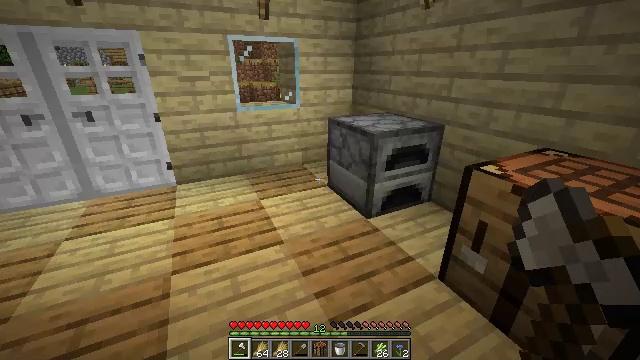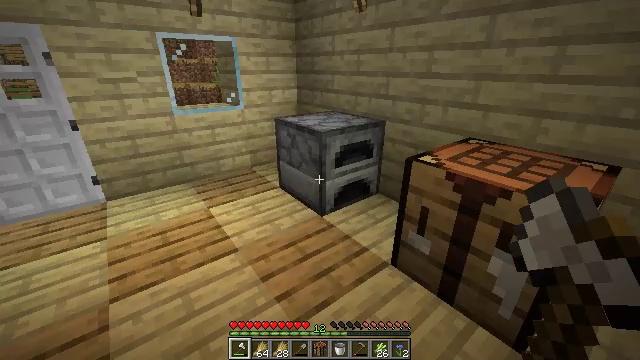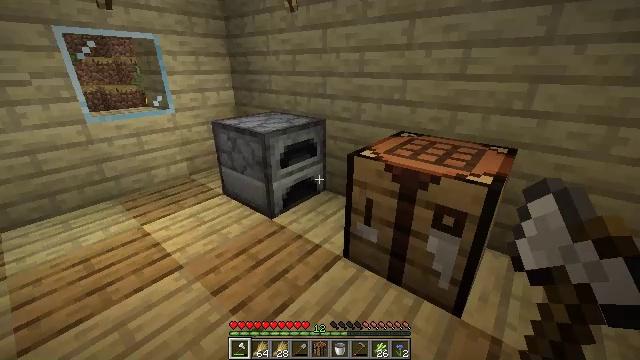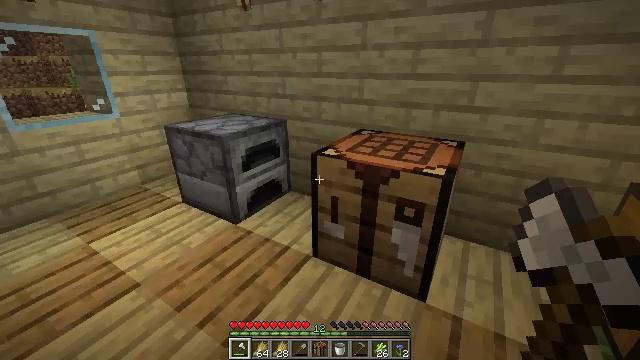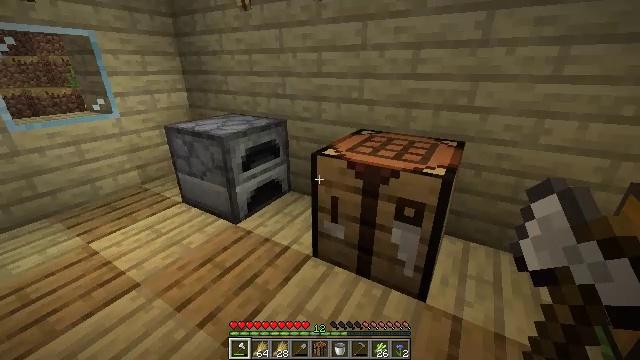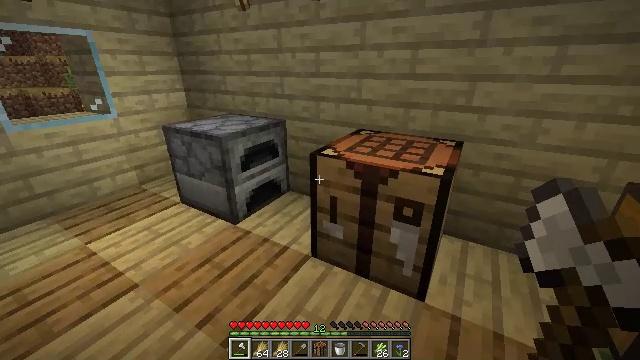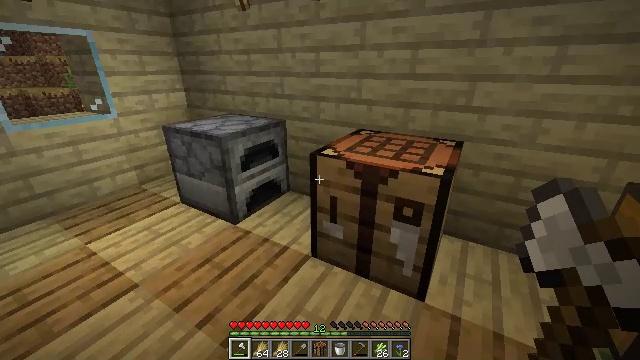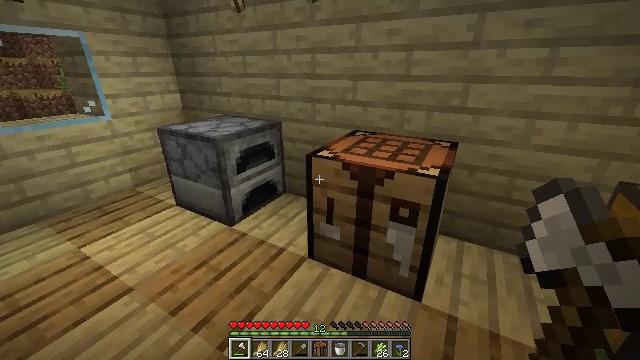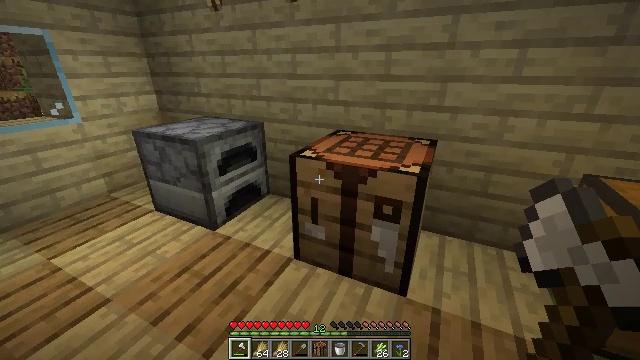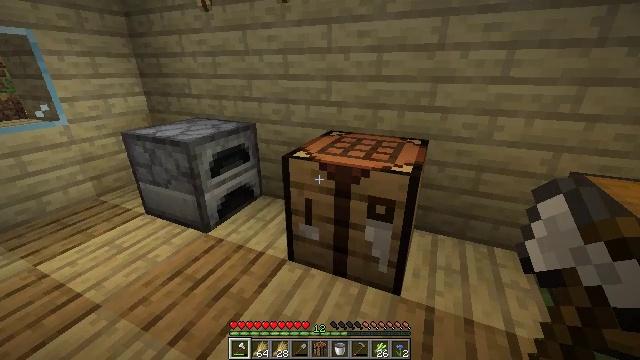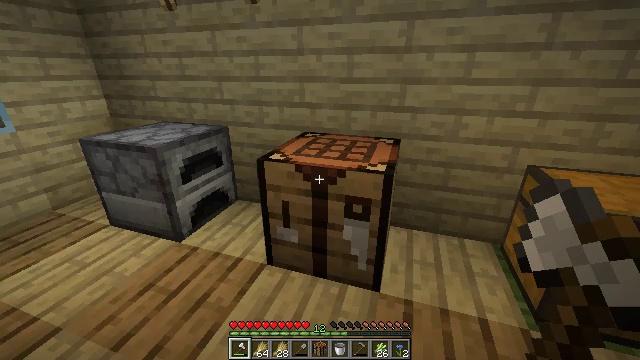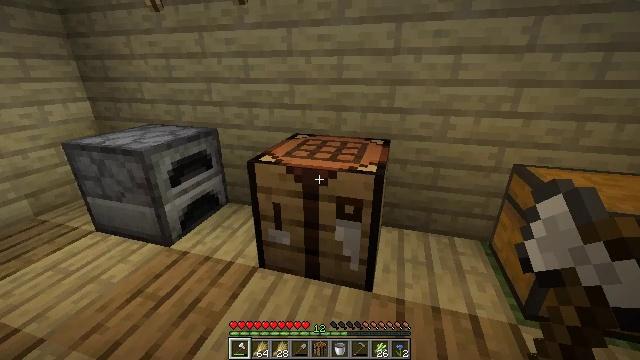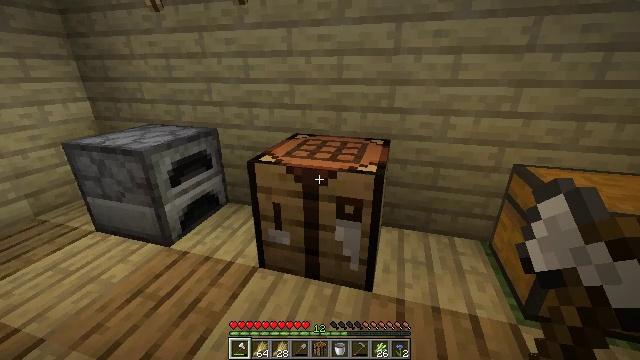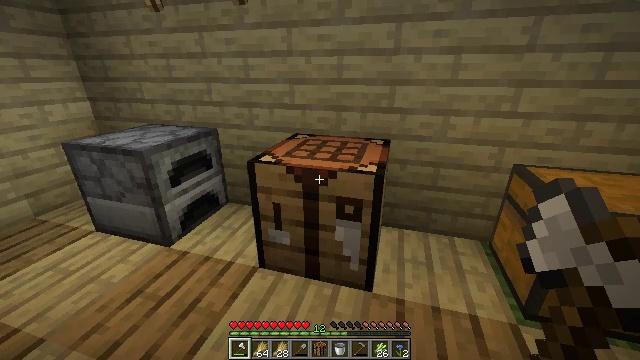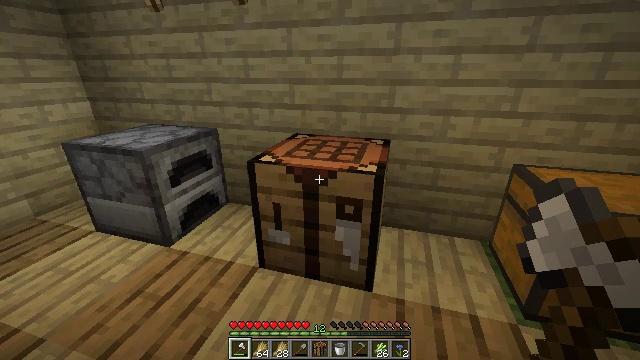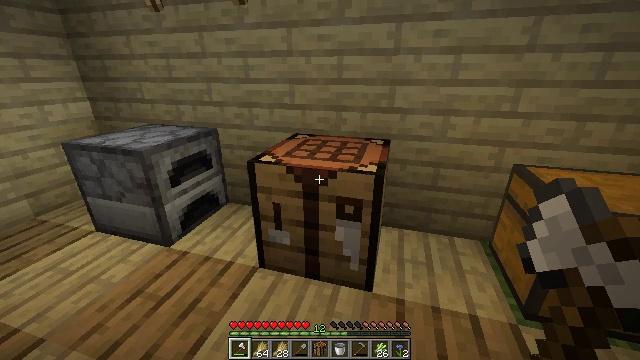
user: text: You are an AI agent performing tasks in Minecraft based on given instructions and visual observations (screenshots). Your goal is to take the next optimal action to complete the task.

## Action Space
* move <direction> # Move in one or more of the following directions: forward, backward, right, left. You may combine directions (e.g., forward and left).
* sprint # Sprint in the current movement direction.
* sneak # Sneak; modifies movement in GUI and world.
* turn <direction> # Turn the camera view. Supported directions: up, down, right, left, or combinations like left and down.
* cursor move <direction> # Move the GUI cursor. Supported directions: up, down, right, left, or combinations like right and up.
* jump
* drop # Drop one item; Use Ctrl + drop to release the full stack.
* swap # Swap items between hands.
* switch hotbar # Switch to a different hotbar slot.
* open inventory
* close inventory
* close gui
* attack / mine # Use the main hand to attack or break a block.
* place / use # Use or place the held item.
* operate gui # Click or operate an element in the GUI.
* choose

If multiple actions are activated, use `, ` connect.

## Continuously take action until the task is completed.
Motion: motion action
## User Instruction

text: Combine wool and wooden planks to make a gray bed.
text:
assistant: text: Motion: turn right
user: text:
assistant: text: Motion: turn right
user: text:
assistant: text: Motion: turn right
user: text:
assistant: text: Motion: no_op
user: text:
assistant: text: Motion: no_op
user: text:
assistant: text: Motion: no_op
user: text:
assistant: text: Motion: no_op
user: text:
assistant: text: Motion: turn right
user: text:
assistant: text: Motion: turn right
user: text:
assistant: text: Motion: turn right
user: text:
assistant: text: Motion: turn right
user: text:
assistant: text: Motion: no_op
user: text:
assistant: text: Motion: no_op
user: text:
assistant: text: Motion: no_op
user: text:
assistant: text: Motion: no_op
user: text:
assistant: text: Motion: use / place
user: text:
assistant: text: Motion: use / place
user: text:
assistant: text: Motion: no_op
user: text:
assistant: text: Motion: no_op
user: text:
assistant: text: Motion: no_op
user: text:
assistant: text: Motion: no_op
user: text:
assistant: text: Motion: no_op
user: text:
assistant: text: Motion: no_op
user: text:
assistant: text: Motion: no_op
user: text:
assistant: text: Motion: no_op
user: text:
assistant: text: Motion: no_op
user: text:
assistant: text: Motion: no_op
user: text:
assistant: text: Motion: no_op
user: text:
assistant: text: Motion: no_op
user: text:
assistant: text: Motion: no_op